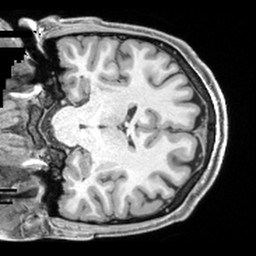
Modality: T1w
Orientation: coronal